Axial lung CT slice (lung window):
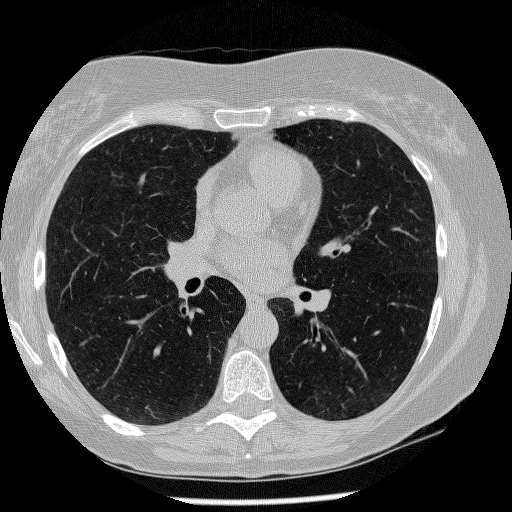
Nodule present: no